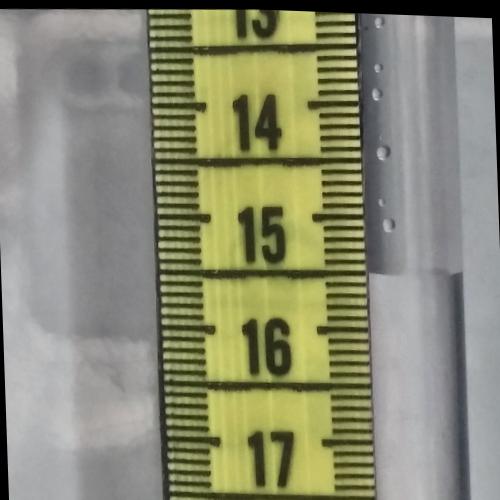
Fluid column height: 15.5 cm